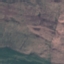
Label: HerbaceousVegetation